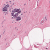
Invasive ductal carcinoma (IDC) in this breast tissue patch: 0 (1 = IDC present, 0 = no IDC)